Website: lowes
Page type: review-order
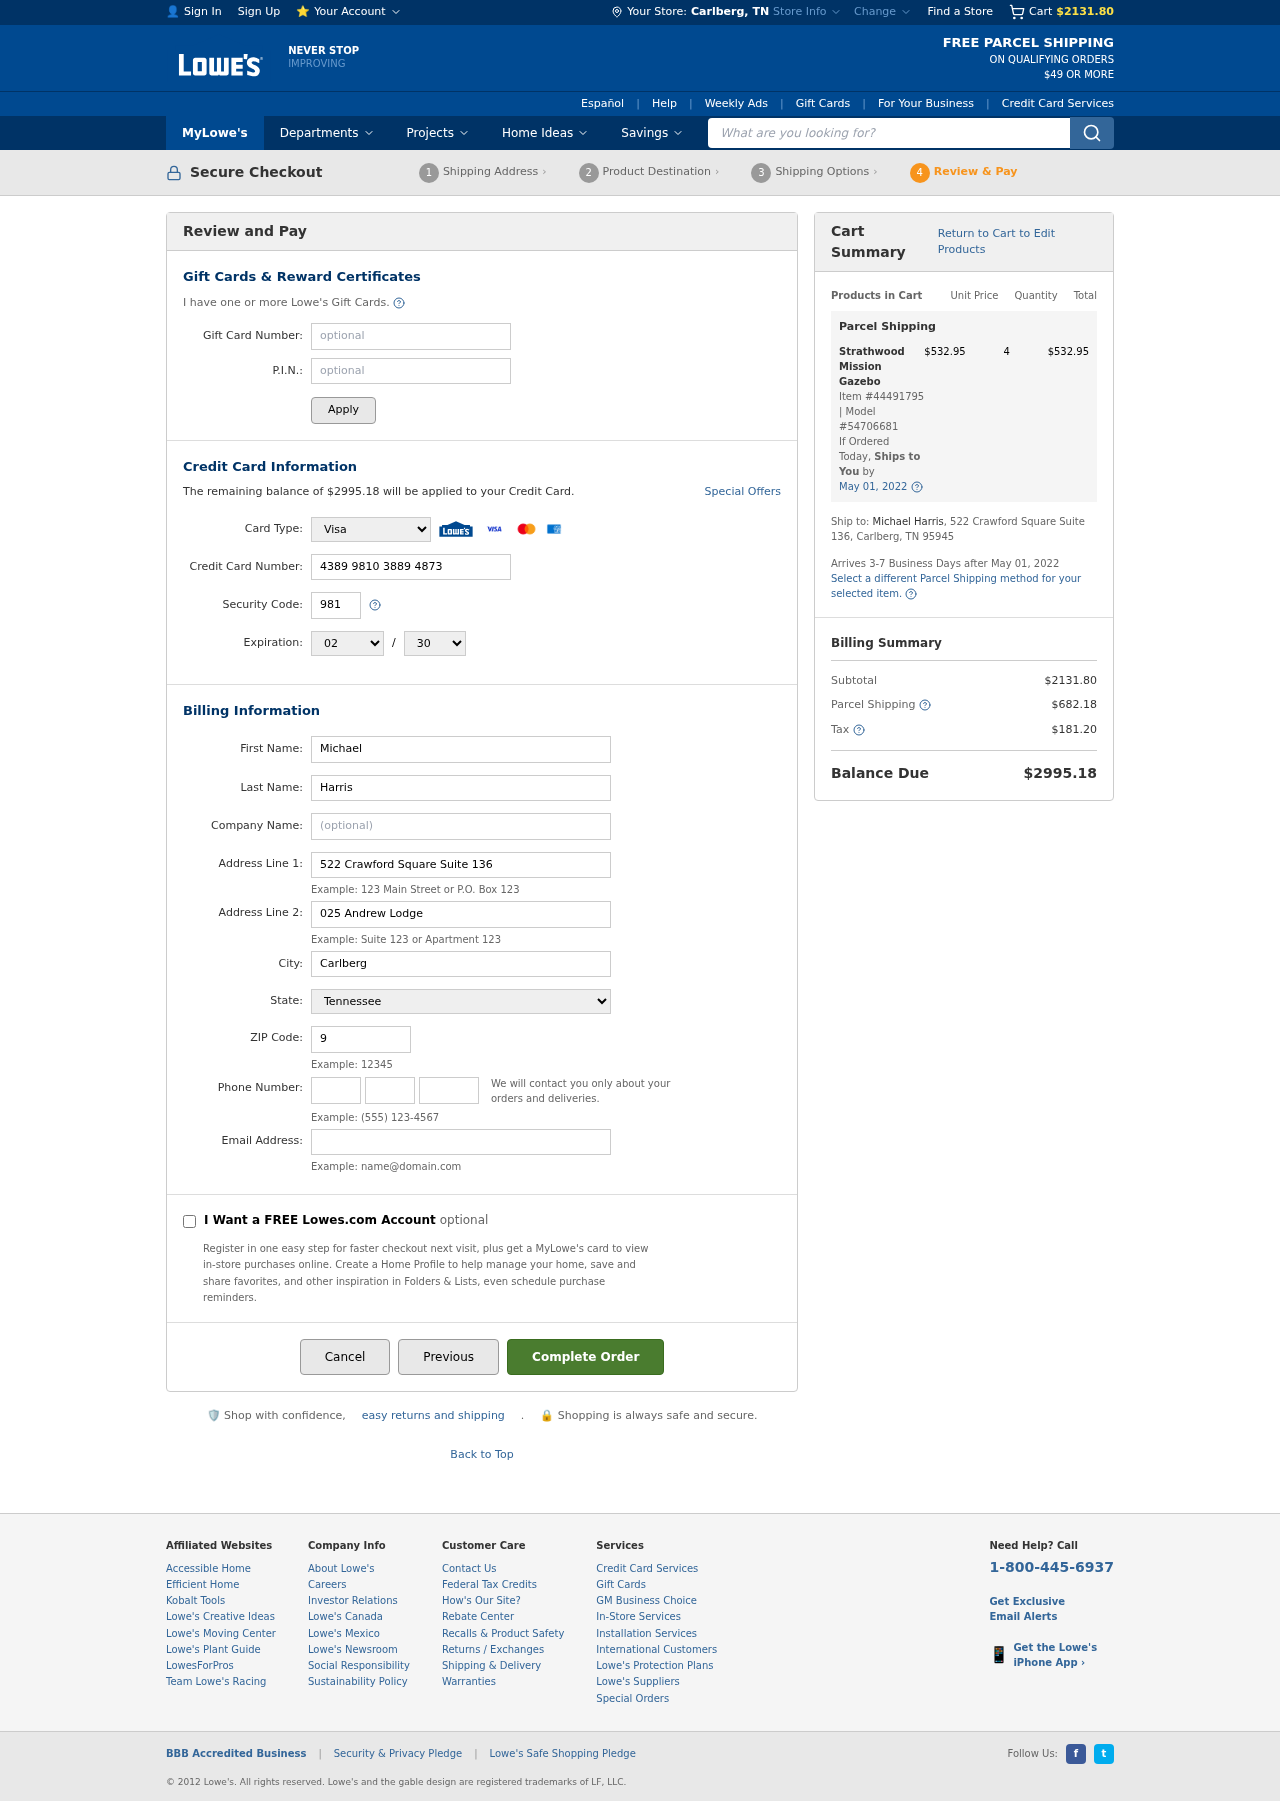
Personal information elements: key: PII_CARD_CVV
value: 981
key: PII_CARD_EXPIRY_MONTH
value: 02
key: PII_CARD_EXPIRY_YEAR
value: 30
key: PII_CARD_NUMBER
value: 4389 9810 3889 4873
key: PII_CARD_TYPE
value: Visa
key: PII_CITY
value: Carlberg
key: PII_CITY_STATE
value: Carlberg, TN
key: PII_EMAIL
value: mharris@yahoo.com
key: PII_FIRSTNAME
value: Michael
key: PII_LASTNAME
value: Harris
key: PII_PHONE_AREA
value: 314
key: PII_PHONE_PREFIX
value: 202
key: PII_PHONE_SUFFIX
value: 8169
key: PII_POSTCODE
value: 95945
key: PII_STATE
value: Tennessee
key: PII_STREET
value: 522 Crawford Square Suite 136
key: PII_STREET2
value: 522 Crawford Square Suite 136
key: PII_STREET2
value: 025 Andrew Lodge
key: PII_FULLNAME2
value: Michael Harris
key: PII_CITY_STATE_ZIP2
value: Carlberg, TN 95945
Product elements: key: PRODUCT1_NAME
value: Strathwood Mission Gazebo
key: PRODUCT1_PRICE
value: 532.95
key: PRODUCT1_QUANTITY
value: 4
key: PRODUCT1_ITEM_NUMBER
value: Item #44491795
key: PRODUCT1_MODEL_NUMBER
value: Model #54706681
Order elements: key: ORDER_SUBTOTAL
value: $2131.80
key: ORDER_BALANCE_DUE
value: $2995.18
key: ORDER_SHIPPING_DATE
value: May 01, 2022
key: ORDER_ITEM_TOTAL
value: $532.95
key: ORDER_SHIPPING_DATE2
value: May 01, 2022
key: ORDER_SHIPPING_COST
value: $682.18
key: ORDER_TAX
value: $181.20
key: ORDER_TOTAL
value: $2995.18
Search elements: key: HEADER_SEARCH
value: What are you looking for?